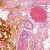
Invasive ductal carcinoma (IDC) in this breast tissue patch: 0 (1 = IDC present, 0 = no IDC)